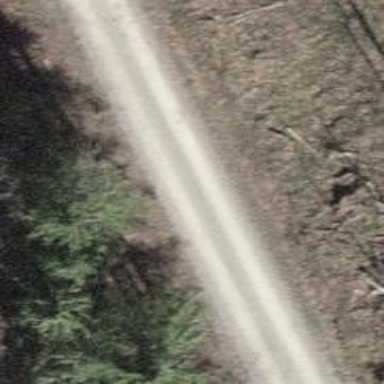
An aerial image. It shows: Compacted track with grade2 level.